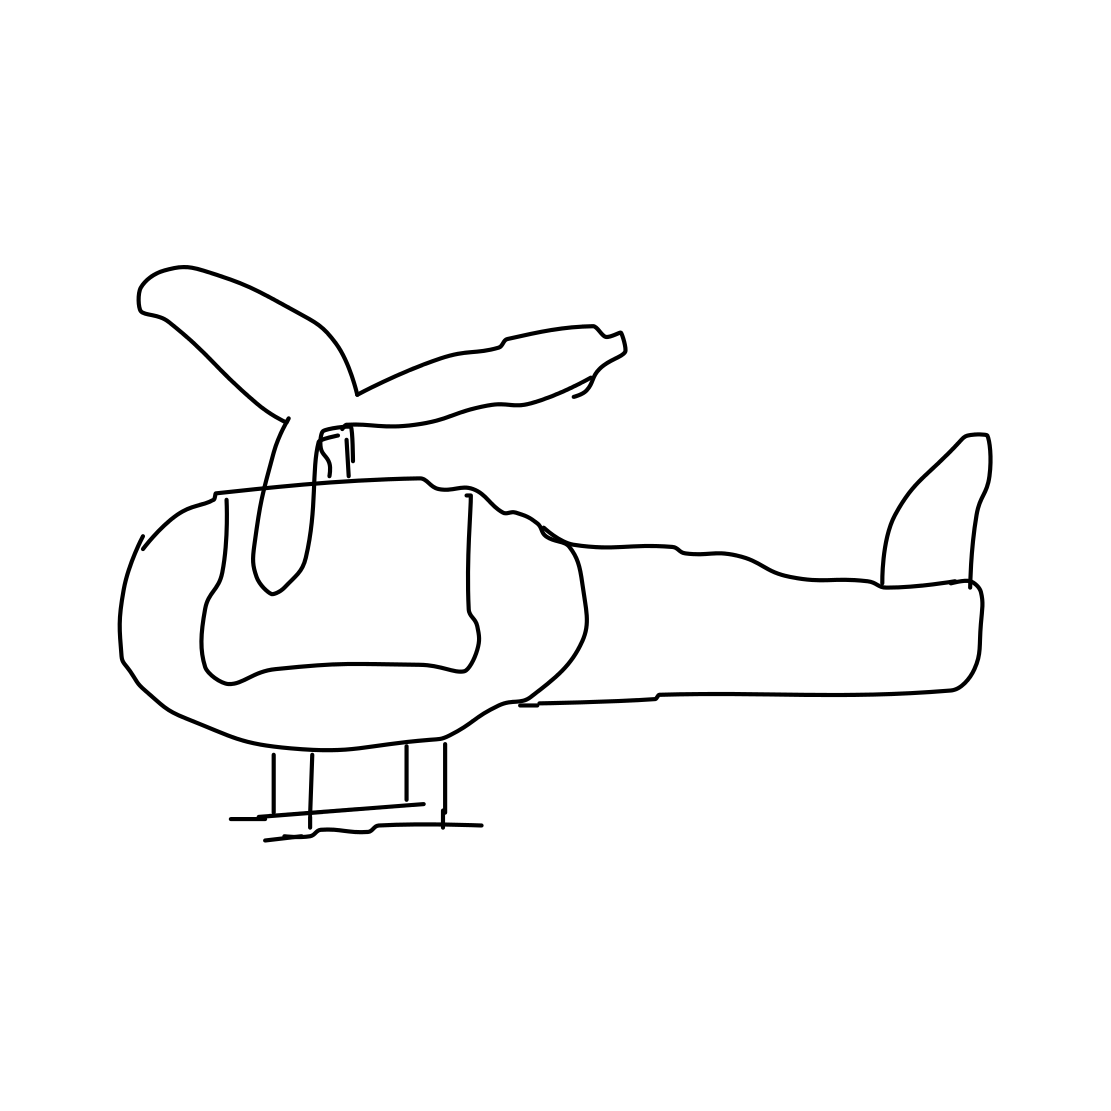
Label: helicopter